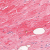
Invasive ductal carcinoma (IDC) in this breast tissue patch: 0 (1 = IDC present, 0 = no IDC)